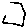
Label: hexagon